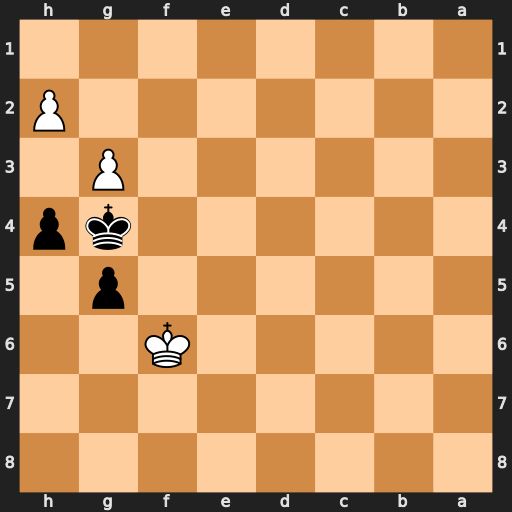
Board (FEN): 8/8/5K2/6p1/6kp/6P1/7P/8
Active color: b
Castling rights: -
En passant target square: -
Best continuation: h3 Kg6 Kf3 Kxg5 Kg2 Kf4 Kxh2 Kf3 Kg1